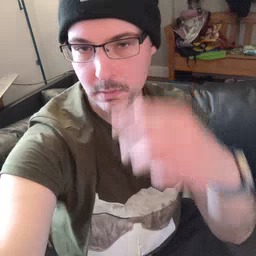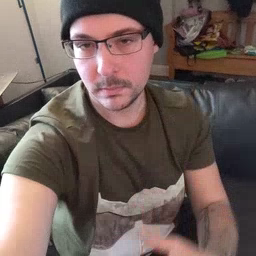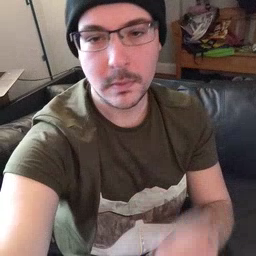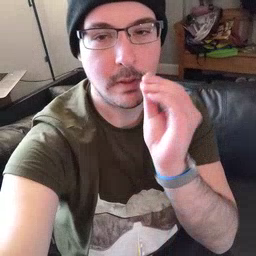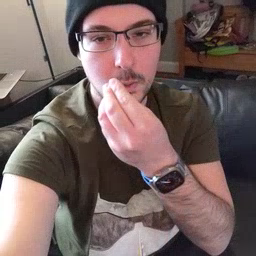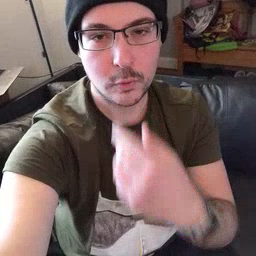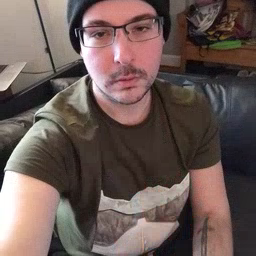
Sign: flower